Field crop: tomato
Growth stage: 1
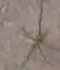
Species: cyperus